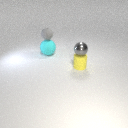
large cyan rubber sphere to the left of small yellow rubber cylinder